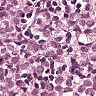
Metastatic tissue present: yes